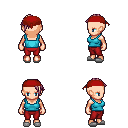
a pixel art fantasy rpg character, female body template, human, light skin, teal pirate shirt, red pants, white blonde long mohawk hairstyle, red bandana, white slippers, four views (front, back, left, right), 2x2 character sprite sheet, small pixel art, hard edges, no anti-aliasing